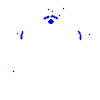
Particle: electron